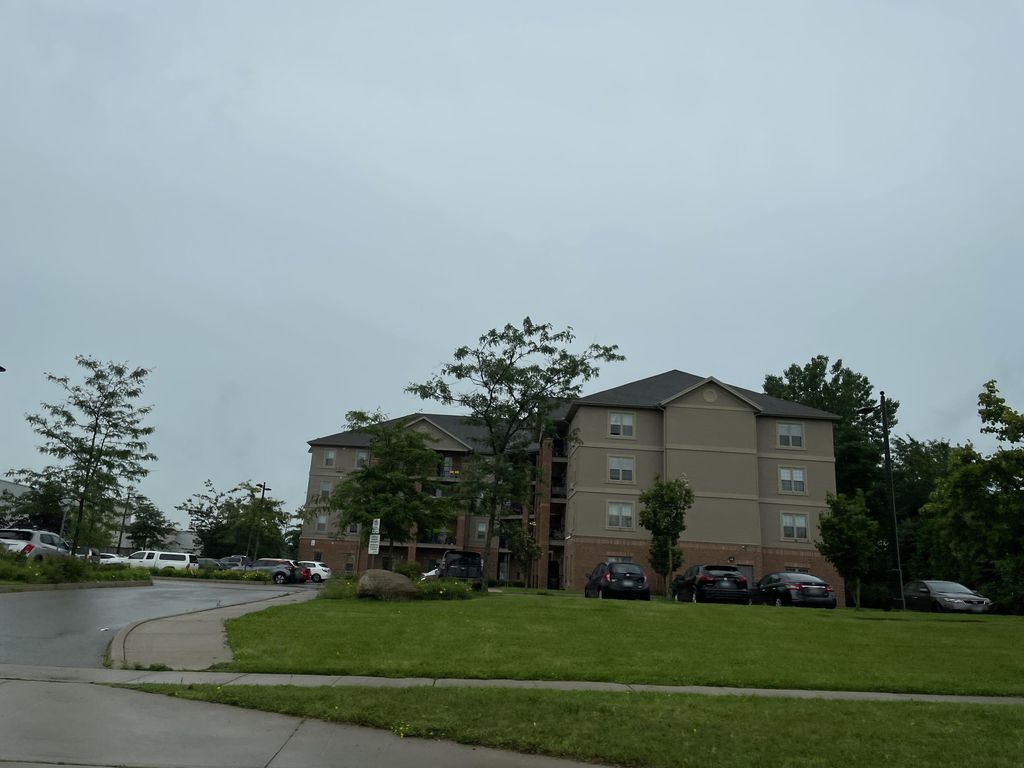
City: kitchener-waterloo